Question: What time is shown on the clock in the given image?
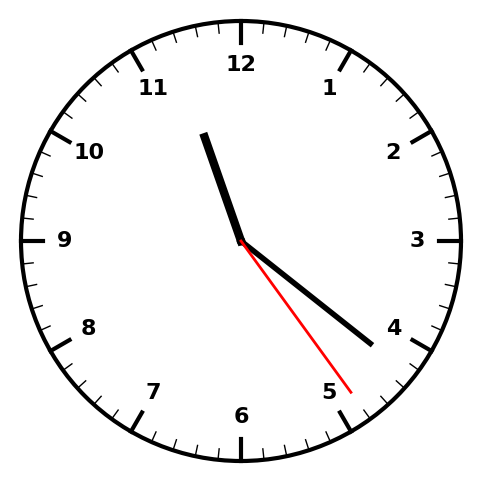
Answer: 11:21:24